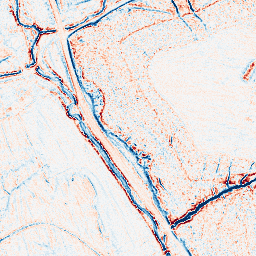
Category: edge_preserving
Decomposition family: anisotropic_diffusion
Decomposition parameters: iterations: 20
kappa: 50
gamma: 0.05
Upsampling method: bicubic_3x
Upsampling parameters: scale: 3
Upsampling scale: 3